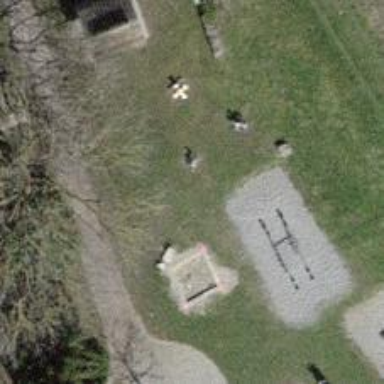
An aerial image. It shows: Springy playground.